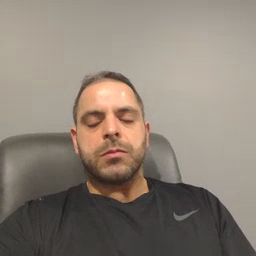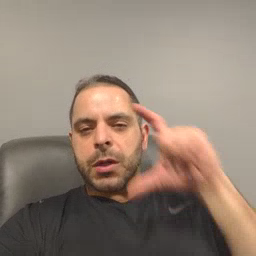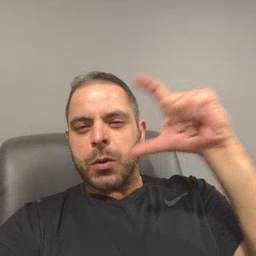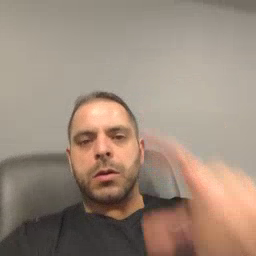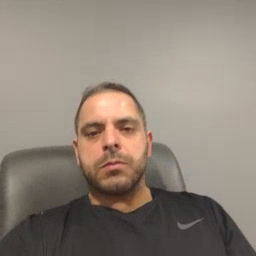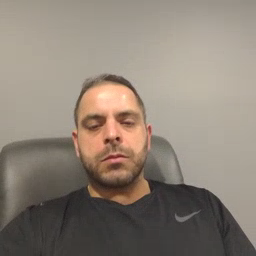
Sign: moon